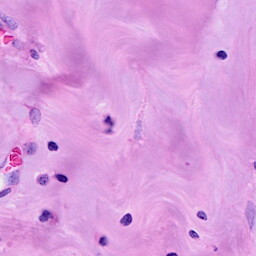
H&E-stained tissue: Breast